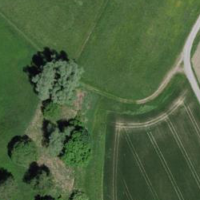
EUNIS habitat code: 25
Species observed at this site:
Milvus milvus
Streptopelia decaocto
Columba palumbus